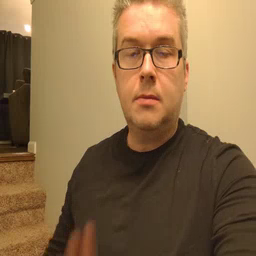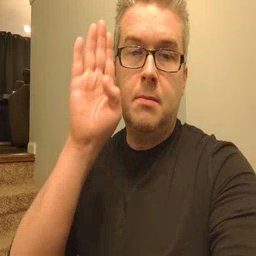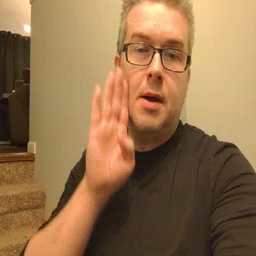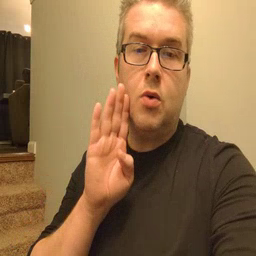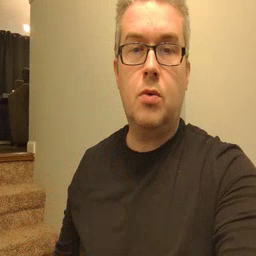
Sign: brown